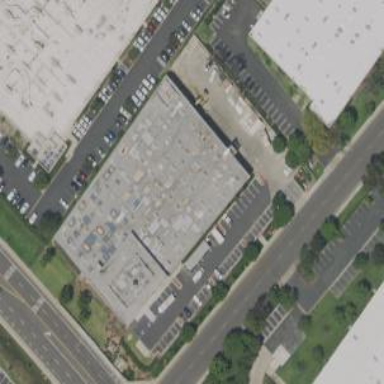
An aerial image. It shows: Commercial area.